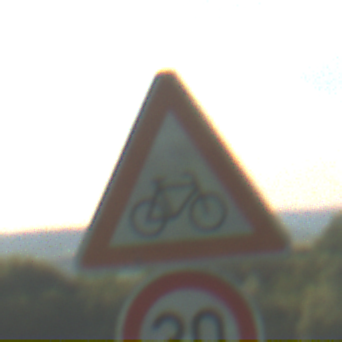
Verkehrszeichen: RadverkehrLinks
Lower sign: Geschwindigkeit30
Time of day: MorningAfternoon
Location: Outdoor (Nature)
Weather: PartlyCloudy
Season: NotSpecified
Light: Natural